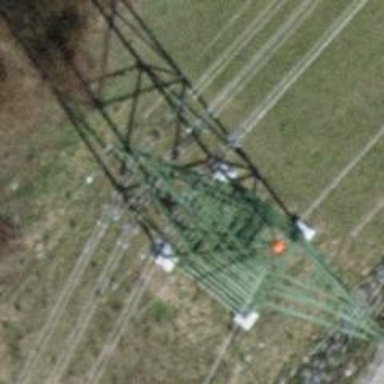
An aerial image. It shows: Power line in the image.